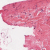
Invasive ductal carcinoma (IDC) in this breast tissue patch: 0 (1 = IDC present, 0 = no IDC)